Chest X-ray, PA view. Patient: 24 years old, sex M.
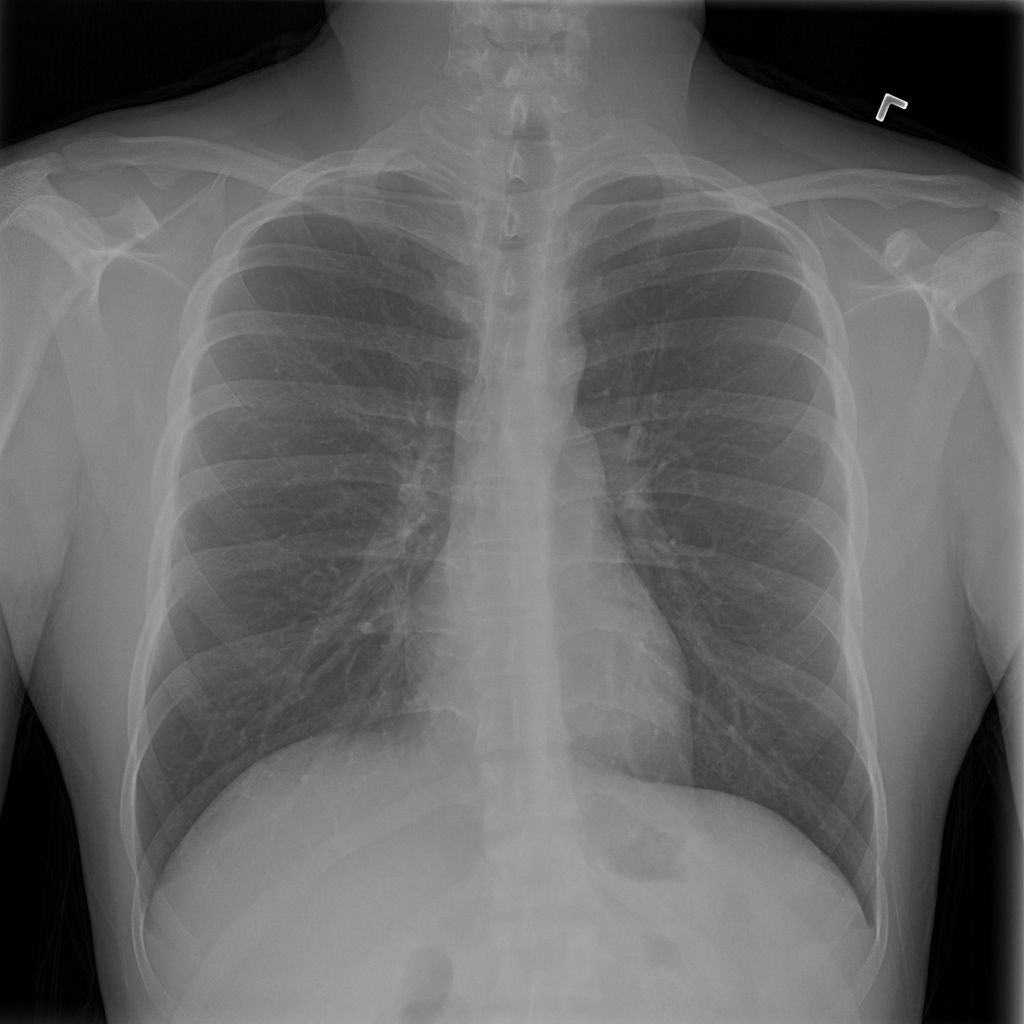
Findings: No Finding